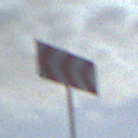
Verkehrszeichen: RichtungstafelnInKurvenGrossRechts
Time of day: Night
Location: Outdoor (Nature)
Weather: Overcast
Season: NotSpecified
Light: Artificial